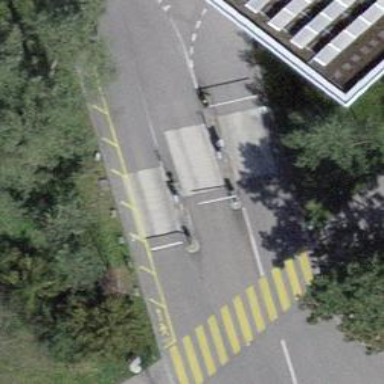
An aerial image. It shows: Lift gate barrier.